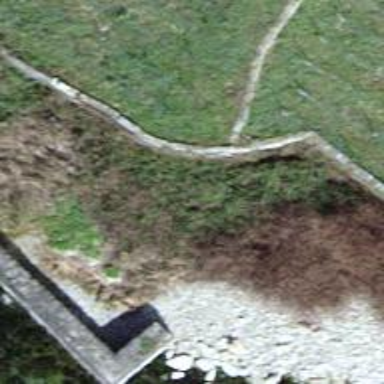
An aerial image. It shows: Retaining wall.